Brain MRI, t1w sequence, axial 2D slice.
Patient: age 18, sex F, weight 95 kg, height 1.95 m
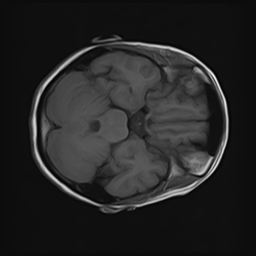